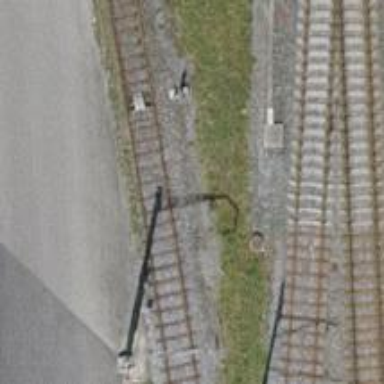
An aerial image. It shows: Railway switch.